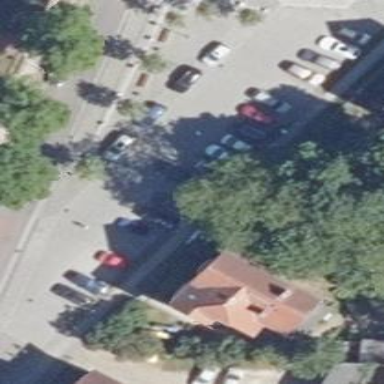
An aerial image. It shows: Parking area with surface.